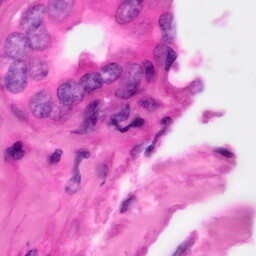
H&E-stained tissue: Pancreatic